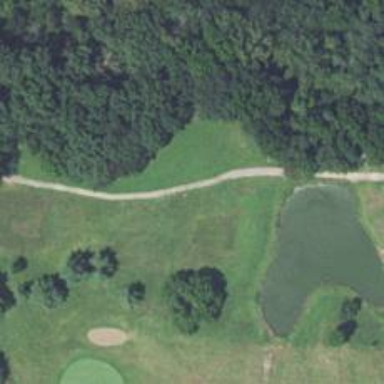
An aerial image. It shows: Path for both roads and golfers.